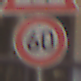
Verkehrszeichen: Geschwindigkeit60
Zusatzzeichen oben: FussgaengerLinks
Umgebung: Indoor, Urban
Tageszeit: NotSpecified
Wetter: NotSpecified
Licht: Artificial
Jahreszeit: NotSpecified
Kontrast: MediumContrast